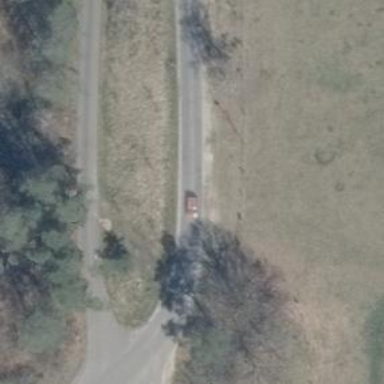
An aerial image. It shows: Unclassified road with asphalt surface.